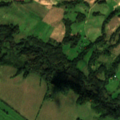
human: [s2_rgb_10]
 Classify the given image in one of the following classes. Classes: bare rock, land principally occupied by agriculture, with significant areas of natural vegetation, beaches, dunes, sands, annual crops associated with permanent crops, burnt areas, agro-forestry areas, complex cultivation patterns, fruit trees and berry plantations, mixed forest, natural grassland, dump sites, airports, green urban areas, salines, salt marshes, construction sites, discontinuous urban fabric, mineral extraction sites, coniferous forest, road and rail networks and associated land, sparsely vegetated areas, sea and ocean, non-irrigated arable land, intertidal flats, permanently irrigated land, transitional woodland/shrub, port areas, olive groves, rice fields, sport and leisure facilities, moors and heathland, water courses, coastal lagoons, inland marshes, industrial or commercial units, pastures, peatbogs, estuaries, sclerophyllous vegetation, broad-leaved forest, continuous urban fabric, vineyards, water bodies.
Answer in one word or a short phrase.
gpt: non-irrigated arable land, complex cultivation patterns, land principally occupied by agriculture, with significant areas of natural vegetation, broad-leaved forest